Question: Can you please help me edit the index in my plots? I'm trying to rotate the names in the plot below so that it's a bit more readable.
Is there a way to prevent the "
" from showing in the table?
Is there a way to label the y-axis?
In:
'''
index = ("Plea
Bargain
Felony","Plea
Bargain
Misdemeanor")
df2 = pd.DataFrame({
'incarceration': pd.Series((23.7,1.99), index),
'probation': pd.Series((45.0,45.9), index),
'work': pd.Series((2.4,0.3), index),
'program': pd.Series((12,0), index)
})
print df2.head()
df2.plot(kind='bar', stacked=True)
'''
Out
'''
incarceration probation program work
Plea
Bargain
Felony 23.70 45.0 12 2.4
Plea
Bargain
Misdemeanor 1.99 45.9 0 0.3
[2 rows x 4 columns]
'''

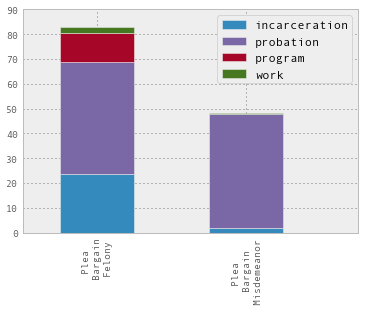
Answer: The pandas plot functions return an axis, which you can then interact with to change properties like the labels:
'''
ax = df2.plot(kind='bar', stacked=True)
ax.set_ylabel('Y Axis Label')
ax.set_xticklabels(df2.index, rotation='horizontal')
'''
Result: